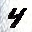
Label: 4